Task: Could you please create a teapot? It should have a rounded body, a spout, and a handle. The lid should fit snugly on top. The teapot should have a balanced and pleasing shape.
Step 112:
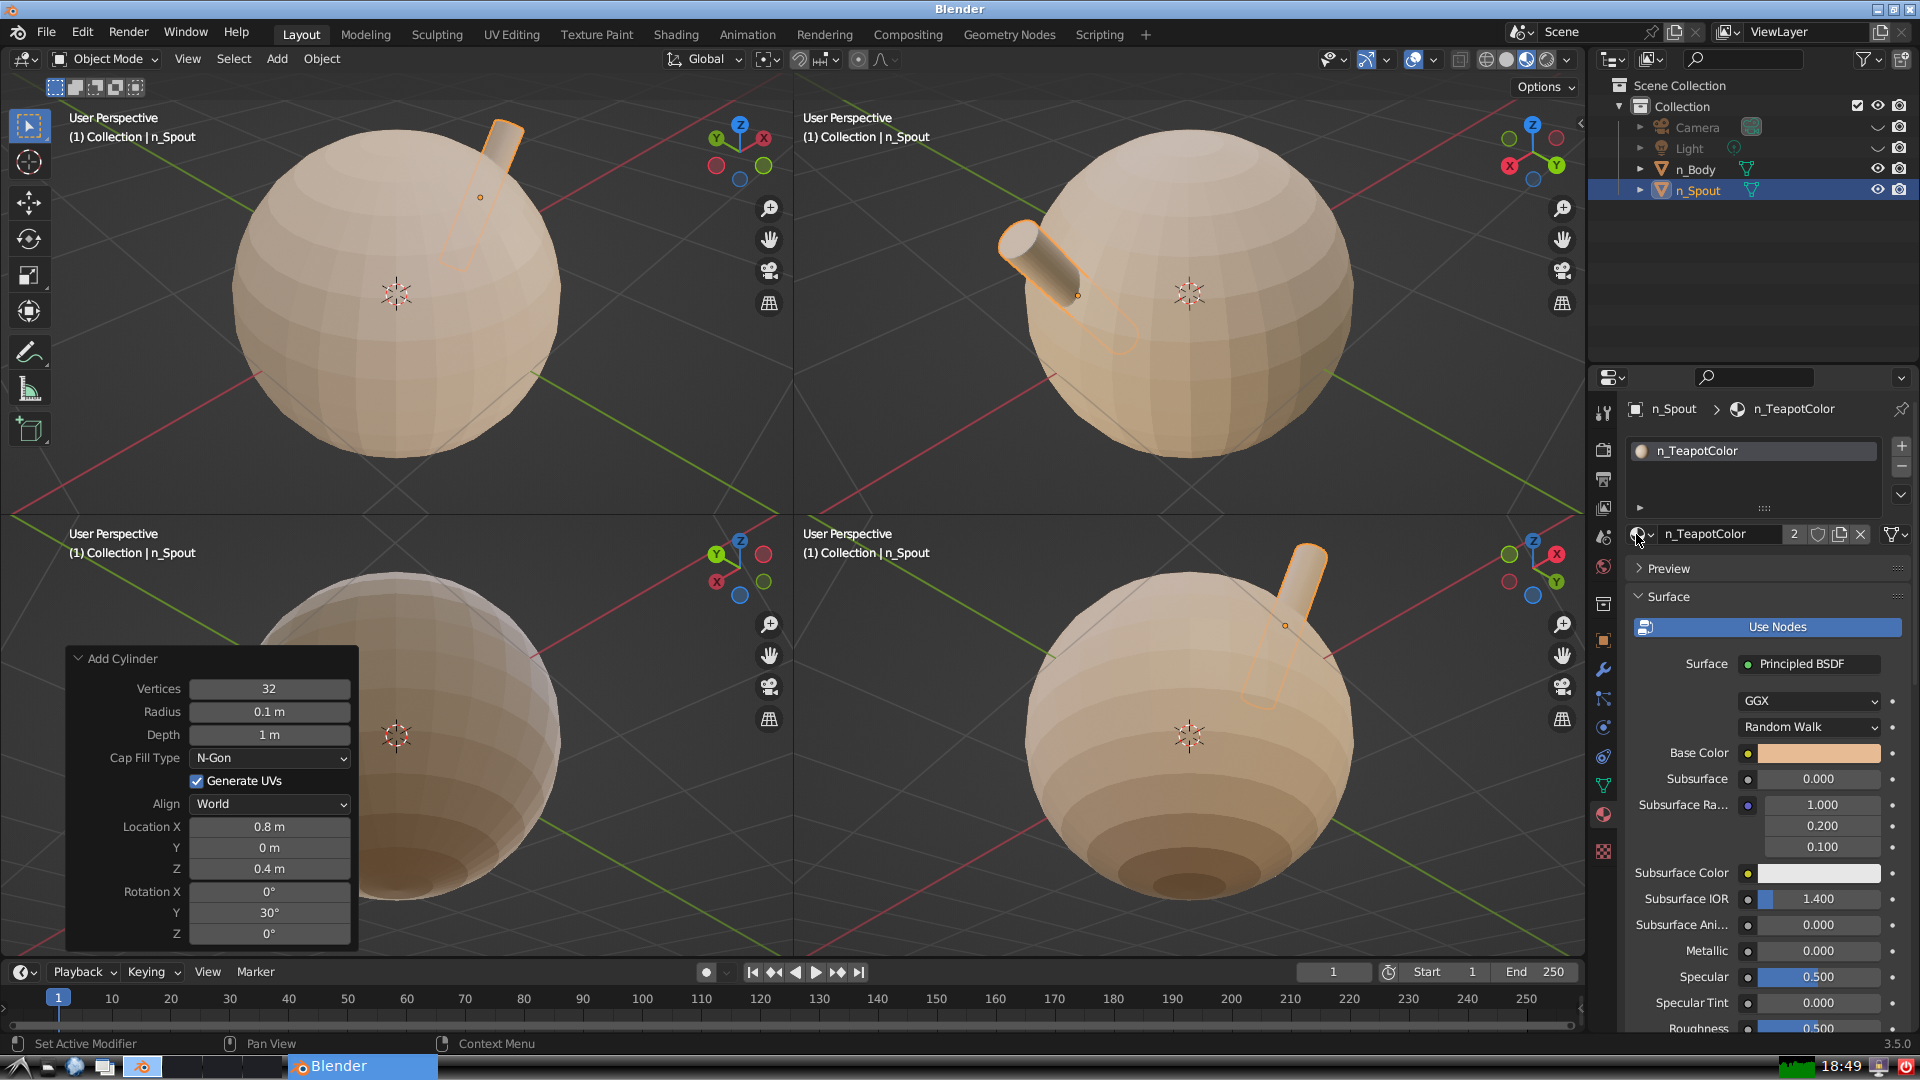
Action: {"mouse_move": [278, 58]}